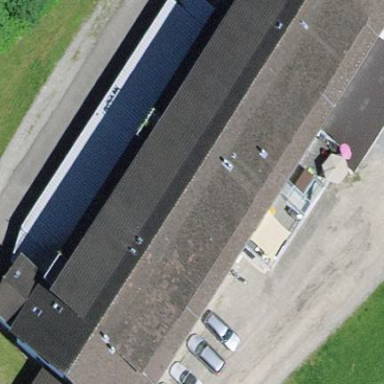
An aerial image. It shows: Building with gabled roof.